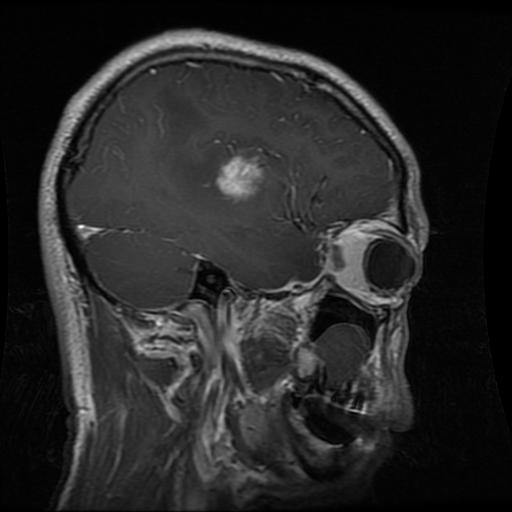
Label: glioma